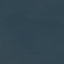
Land use / land cover: SeaLake